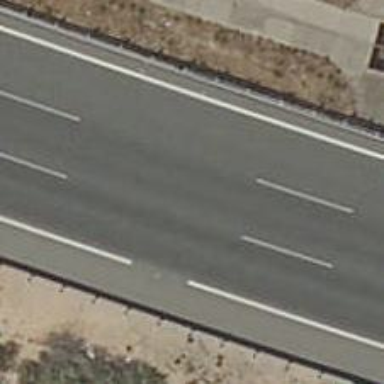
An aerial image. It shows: View of motorway.